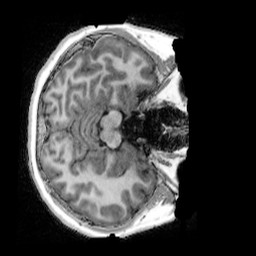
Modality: UNIT1_denoised
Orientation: axial
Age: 12
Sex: female
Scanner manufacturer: siemens
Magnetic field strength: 3 T
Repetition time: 4 s
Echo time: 0.00303 s